Question: I was attempting to create some kind of two way communication between Javascript and my 'TWebBrowser'. In my first iteration I was able to register property change events so that when a tag changes, Delphi picks up the change and then reads the value of the tag that triggered the change. This way we could have the Javascript set a hidden tag, Delphi would pick up the change, then Delphi would read the hidden tag to get out a value. This worked properly but felt a bit hacky.
In this second iteration I am attempting to trigger on custom events thrown in Javascript. I was able to get this working properly but I cannot find a way to get the argument that was passed to the custom event. Here is my code to create a 'IDispatch':
'''
constructor TWebBrowserEvent.Create(const OnEvent: TCallback);
begin
inherited Create;
FOnEvent := OnEvent;
end;
function TWebBrowserEvent.GetIDsOfNames(const IID: TGUID; Names: Pointer; NameCount, LocaleID: Integer; DispIDs: Pointer): HResult;
begin
Result := E_NOTIMPL;
end;
function TWebBrowserEvent.GetTypeInfo(Index, LocaleID: Integer; out TypeInfo): HResult;
begin
Result := E_NOTIMPL;
end;
function TWebBrowserEvent.GetTypeInfoCount(out Count: Integer): HResult;
begin
Result := E_NOTIMPL;
end;
function TWebBrowserEvent.Invoke(DispID: Integer; const IID: TGUID; LocaleID: Integer; Flags: Word; var Params; VarResult, ExcepInfo, ArgErr: Pointer): HResult;
var
Parameters : TDispParams;
begin
if (Dispid = DISPID_VALUE) then begin
if Assigned(FOnEvent) then begin
FOnEvent;
Result := S_OK;
end;
end else begin
Result := E_NOTIMPL;
end;
end;
'''
Then to register my custom events I applied this code:
'''
procedure TWebBrowserWrapper.RegisterCustomEvent(EventName : String; CallbackFunction : TCallback);
var
Target : IEventTarget;
begin
Target := WebBrowser.Document as IEventTarget;
Target.addEventListener(EventName, TWebBrowserEvent.Create(CallbackFunction) as IDispatch, true);
end;
'''
Essentially I just get the document, cast it to a 'IEventTarget' and then call 'addEventListener'. I pass the name of the event for the first param and then create a 'IDispatch' using the callback function. I can successfully trigger this event but I can't figure out how to get the parameters passed into the event out. This is my event triggering in javascript:

I am attempting to get the 'details' section of this event out in Delphi. I thought maybe the invoke function could cast its parameters to a 'TDispParams' but the args in this class were empty when I tried to cast.
Any hints or answers would be much appreciated.
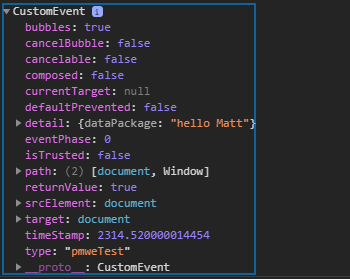
Answer: To get access to 'detail' of 'CustomEvent' in Delphi code you need to:
1. obtain reference IDOMEvent in your event listener,
2. get reference to IDOMCustomEvent from it,
3. use late binding to navigate through detail property.
You obviously failed at step #1. You were on a good way to implement event listener via 'IDispatch' and pass it as the second parameter of <URL>. At this point you expected to receive some parameters as per the documentation when an event is dispatched to the listener:
> 'listener' <URL> object.
After registering the event listener and raising the event in HTML you discovered that you didn't receive any values in parameter 'Params' in method 'Invoke':
<URL>
You're not the first one facing this issue and searching for the root cause yields only few results:
- <URL>
Based upon that your listener needs to implement <URL>:
'''
uses
System.SysUtils, Winapi.Windows, Winapi.ActiveX, MSHTML;
type
THandleEvent = procedure(const Target: IDispatch; const DOMEvent: IDOMEvent) of object;
TWebBrowserEventListener = class(TInterfacedObject, IDispatchEx)
private
FOnHandleEvent: THandleEvent;
{ IDispatch }
function GetTypeInfoCount(out Count: Integer): HResult; stdcall;
function GetTypeInfo(Index, LocaleID: Integer; out TypeInfo): HResult; stdcall;
function GetIDsOfNames(const IID: TGUID; Names: Pointer;
NameCount, LocaleID: Integer; DispIDs: Pointer): HResult; stdcall;
function Invoke(DispID: Integer; const IID: TGUID; LocaleID: Integer;
Flags: Word; var Params; VarResult, ExcepInfo, ArgErr: Pointer): HResult; stdcall;
{ IDispatchEx }
function GetDispID(const bstrName: TBSTR; const grfdex: DWORD;
out id: TDispID): HResult; stdcall;
function InvokeEx(const id: TDispID; const lcid: LCID; const wflags:
WORD; const pdp: PDispParams; out varRes: OleVariant; out pei:
TExcepInfo; const pspCaller: PServiceProvider): HResult; stdcall;
function DeleteMemberByName(const bstr: TBSTR;
const grfdex: DWORD): HResult; stdcall;
function DeleteMemberByDispID(const id: TDispID): HResult; stdcall;
function GetMemberProperties(const id: TDispID; const grfdexFetch:
DWORD; out grfdex: DWORD): HResult; stdcall;
function GetMemberName(const id: TDispID; out bstrName: TBSTR):
HResult; stdcall;
function GetNextDispID(const grfdex: DWORD; const id: TDispID;
out nid: TDispID): HResult; stdcall;
function GetNameSpaceParent(out unk: IUnknown): HResult; stdcall;
protected
procedure HandleEvent(const Target: IDispatch; const DOMEvent: IDOMEvent); virtual;
public
constructor Create(AOnHandleEvent: THandleEvent);
end;
constructor TWebBrowserEventListener.Create(AOnHandleEvent: THandleEvent);
begin
inherited Create;
FOnHandleEvent := AOnHandleEvent;
end;
function TWebBrowserEventListener.DeleteMemberByDispID(const id: TDispID): HResult;
begin
Result := E_NOTIMPL;
end;
function TWebBrowserEventListener.DeleteMemberByName(const bstr: TBSTR;
const grfdex: DWORD): HResult;
begin
Result := E_NOTIMPL;
end;
function TWebBrowserEventListener.GetDispID(const bstrName: TBSTR; const grfdex: DWORD;
out id: TDispID): HResult;
begin
Result := E_NOTIMPL;
end;
function TWebBrowserEventListener.GetIDsOfNames(const IID: TGUID; Names: Pointer;
NameCount, LocaleID: Integer; DispIDs: Pointer): HResult;
begin
Result := E_NOTIMPL;
end;
function TWebBrowserEventListener.GetMemberName(const id: TDispID;
out bstrName: TBSTR): HResult;
begin
Result := E_NOTIMPL;
end;
function TWebBrowserEventListener.GetMemberProperties(const id: TDispID;
const grfdexFetch: DWORD; out grfdex: DWORD): HResult;
begin
Result := E_NOTIMPL;
end;
function TWebBrowserEventListener.GetNameSpaceParent(out unk: IInterface): HResult;
begin
Result := E_NOTIMPL;
end;
function TWebBrowserEventListener.GetNextDispID(const grfdex: DWORD; const id: TDispID;
out nid: TDispID): HResult;
begin
Result := E_NOTIMPL;
end;
function TWebBrowserEventListener.GetTypeInfo(Index, LocaleID: Integer;
out TypeInfo): HResult;
begin
Result := E_NOTIMPL;
end;
function TWebBrowserEventListener.GetTypeInfoCount(out Count: Integer): HResult;
begin
Result := E_NOTIMPL;
end;
procedure TWebBrowserEventListener.HandleEvent(const Target: IDispatch;
const DOMEvent: IDOMEvent);
begin
if Assigned(FOnHandleEvent) then
FOnHandleEvent(Target, DOMEvent);
end;
function TWebBrowserEventListener.Invoke(DispID: Integer; const IID: TGUID;
LocaleID: Integer; Flags: Word; var Params; VarResult, ExcepInfo,
ArgErr: Pointer): HResult;
begin
Result := E_NOTIMPL;
end;
function TWebBrowserEventListener.InvokeEx(const id: TDispID; const lcid: LCID;
const wflags: WORD; const pdp: PDispParams; out varRes: OleVariant;
out pei: TExcepInfo; const pspCaller: PServiceProvider): HResult;
var
DOMEvent: IDOMEvent;
begin
if (id = DISPID_VALUE) and (pdp^.cArgs = 2) and (pdp^.rgvarg^[0].vt = varDispatch) and
(pdp^.rgvarg^[1].vt = varDispatch) and Supports(IDispatch(pdp^.rgvarg^[1].dispVal), IDOMEvent, DOMEvent) then
begin
HandleEvent(IDispatch(pdp^.rgvarg^[0].dispVal), DOMEvent);
Result := S_OK;
end
else
Result := E_NOTIMPL;
end;
'''
To test that I loaded this HTML into the web browser control:
'''
<!DOCTYPE html>
<html>
<head>
<meta http-equiv="x-ua-compatible" content="IE=edge">
<script>
/* Internet Explorer doesn't support CustomEvent() constructor. Polyfill for IE9+ from
https://developer.mozilla.org/en-US/docs/Web/API/CustomEvent/CustomEvent */
(function () {
if ( typeof window.CustomEvent === "function" ) return false;
function CustomEvent ( event, params ) {
params = params || { bubbles: false, cancelable: false, detail: null };
var evt = document.createEvent( 'CustomEvent' );
evt.initCustomEvent( event, params.bubbles, params.cancelable, params.detail );
return evt;
}
window.CustomEvent = CustomEvent;
})();
function triggerPmweTest() {
var event = new CustomEvent('pmweTest', { detail: { dataPackage: document.getElementById('input-text').value } });
document.dispatchEvent(event);
}
</script>
</head>
<body>
<input id="input-text" type="text" value="hello Matt" />
<input id="input-checkbox" type="checkbox" />
<button id="button" onclick="triggerPmweTest()">Click</button>
</body>
</html>
'''
And this is how I registered the listener:
'''
procedure TForm1.WebBrowser1DocumentComplete(ASender: TObject;
const pDisp: IDispatch; const URL: OleVariant);
var
Target : IEventTarget;
Listener: IDispatchEx;
begin
Target := WebBrowser1.Document as IEventTarget;
Listener := TWebBrowserEventListener.Create(WebBrowserEvent);
Target.addEventListener('change', Listener, True);
Target.addEventListener('pmweTest', Listener, True);
end;
procedure TForm1.WebBrowserEvent(const Target: IDispatch;
const DOMEvent: IDOMEvent);
var
EventInfo: string;
DOMCustomEvent: IDOMCustomEvent;
begin
EventInfo := 'Type: ' + DOMEvent.type_ + #13#10'SrcElement: ';
if Assigned(DOMEvent.srcElement) then
begin
EventInfo := EventInfo + DOMEvent.srcElement.tagName;
if DOMEvent.srcElement.id <> '' then
EventInfo := EventInfo + '#' + DOMEvent.srcElement.id;
end
else
EventInfo := EventInfo + '#document';
if (DOMEvent.type_ = 'pmweTest') and Supports(DOMEvent, IDOMCustomEvent, DOMCustomEvent) then
EventInfo := EventInfo + #13#10'detail.dataPackage: ' + VarToStr(DOMCustomEvent.detail.dataPackage);
ShowMessage(EventInfo);
end;
'''
The code above listens for 'change' events on '<input>' elements as well as custom 'pmweTest' event that is triggered by clicking the button. The same listener is used for both types.
When you change the value of text field and focus out of the field then it displays:
> Type: change
SrcElement: INPUT#input-text
When you click the checkbox:
> Type: change
SrcElement: INPUT#input-checkbox
When you click the button:
> Type: pmweTest
SrcElement: #document
detail.dataPackage: hello Matt